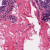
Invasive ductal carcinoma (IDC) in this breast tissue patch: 0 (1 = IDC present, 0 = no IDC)